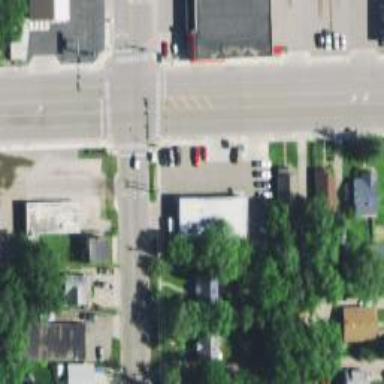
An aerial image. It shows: Marked crossing on footway.